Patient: sex F, age 55
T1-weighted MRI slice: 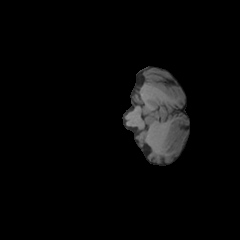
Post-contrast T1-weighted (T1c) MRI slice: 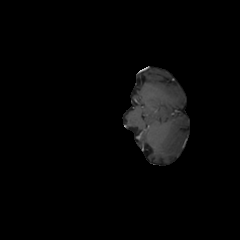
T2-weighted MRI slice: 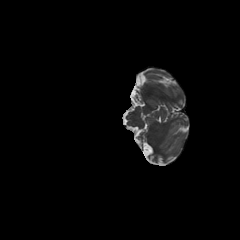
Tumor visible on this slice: no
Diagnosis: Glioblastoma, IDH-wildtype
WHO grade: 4